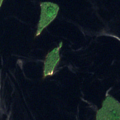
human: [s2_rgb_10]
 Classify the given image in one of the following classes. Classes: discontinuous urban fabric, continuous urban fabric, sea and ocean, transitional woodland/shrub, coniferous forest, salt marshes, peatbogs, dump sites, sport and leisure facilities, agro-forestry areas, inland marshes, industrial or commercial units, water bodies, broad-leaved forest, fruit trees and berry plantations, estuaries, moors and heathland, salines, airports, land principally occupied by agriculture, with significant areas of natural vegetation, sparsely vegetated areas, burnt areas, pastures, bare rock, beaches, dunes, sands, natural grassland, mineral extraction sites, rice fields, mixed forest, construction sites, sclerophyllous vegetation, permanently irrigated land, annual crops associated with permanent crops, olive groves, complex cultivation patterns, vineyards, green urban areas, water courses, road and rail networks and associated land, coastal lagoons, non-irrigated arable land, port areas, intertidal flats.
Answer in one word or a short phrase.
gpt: coniferous forest, water bodies